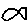
Label: fish